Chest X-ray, AP view. Patient: 12 years old, sex F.
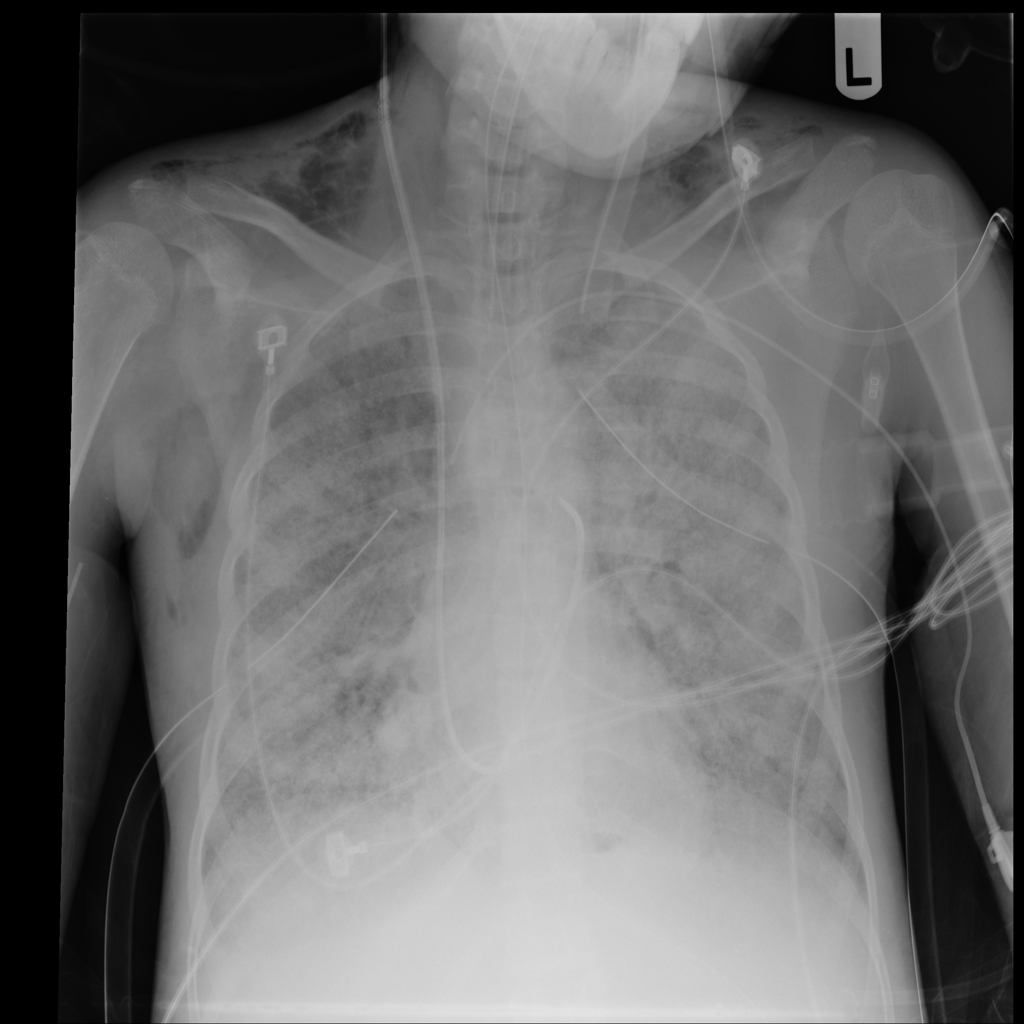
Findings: Emphysema